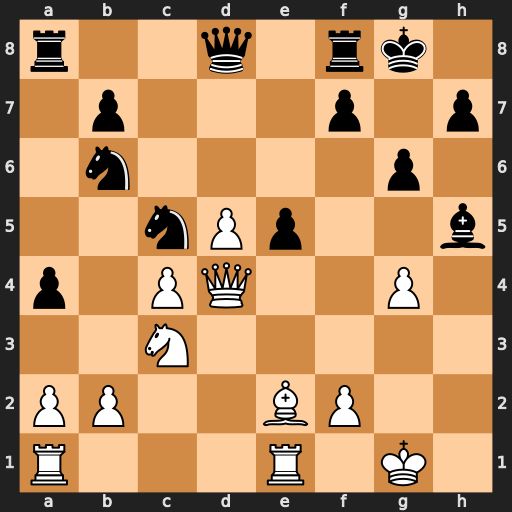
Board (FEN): r2q1rk1/1p3p1p/1n4p1/2nPp2b/p1PQ2P1/2N5/PP2BP2/R3R1K1
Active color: w
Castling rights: -
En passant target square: -
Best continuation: Qxc5 Bxg4 Bxg4